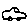
Label: car